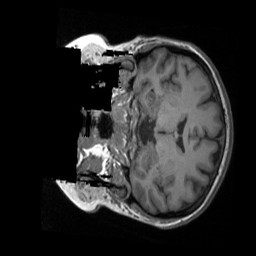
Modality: T1w
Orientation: coronal
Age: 43
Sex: female
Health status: ill
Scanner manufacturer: siemens
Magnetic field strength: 3 T
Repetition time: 1.9 s
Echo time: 0.00247 s